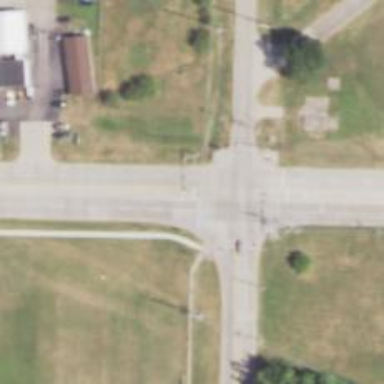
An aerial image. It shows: Left sidewalk along asphalt tertiary road.